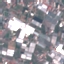
Label: Industrial